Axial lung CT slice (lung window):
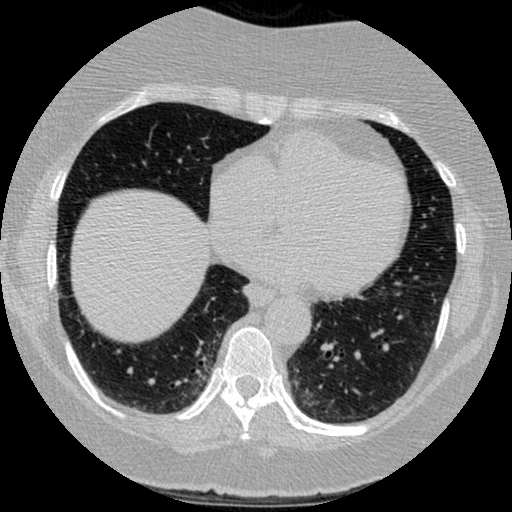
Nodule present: no